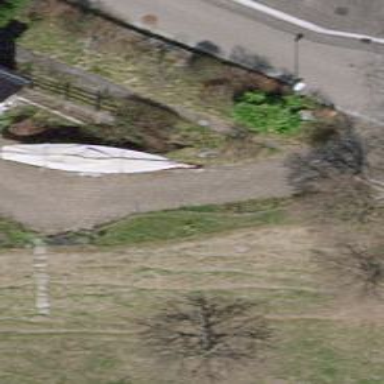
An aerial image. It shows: Driveway made of paving stones.